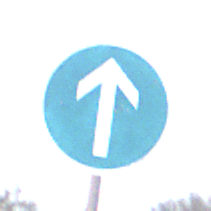
Verkehrszeichen: VorgeschriebeneFahrtrichtungGeradeaus
Umgebung: Outdoor, Suburban
Tageszeit: MorningAfternoon
Wetter: Overcast
Licht: Natural
Jahreszeit: NotSpecified
Kontrast: LowContrast